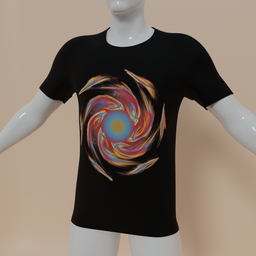
Label: people